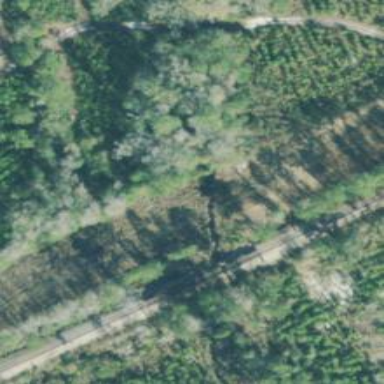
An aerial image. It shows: Railway bridge.